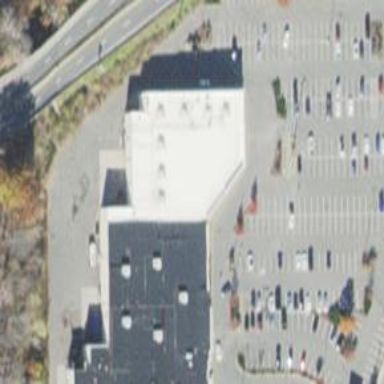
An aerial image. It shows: Fitness centre on leisure land.